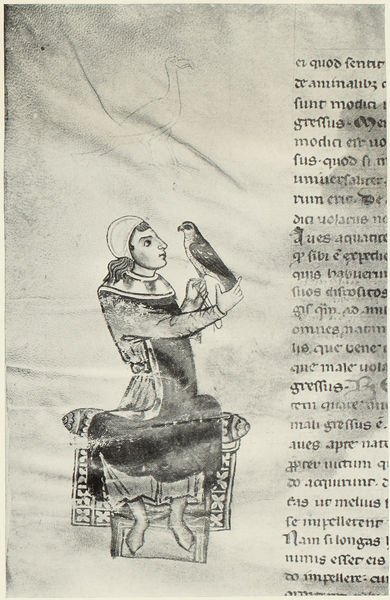
Titel: Falkenbuch Friedrichs des II.; De arte venandi cum avibus
Institution: Rom, Biblioteca Vaticana
Schlagwörter: falke, hand, mann, vogel, sitzen, frau, haar, zeichnung, tiere, haube, teppich, kappe, kragen, auge, gewand, haare, sitzend, gotik, füße, schrift, sitz, kissen, thron, buch, seite, illustration, text, buchseite, mittelalter, romanik, fraktur, schneidersitz, latein, lateinisch, storch, falkner, raubvogel, gewnad, buchkunst, volge, mttelalter